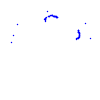
Particle: proton